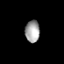
Tissue: prostate
Cell type: Fibroblasts
Senescence score: 0.7045
Nuclear area (px): 312
Mean DAPI intensity: 162.897